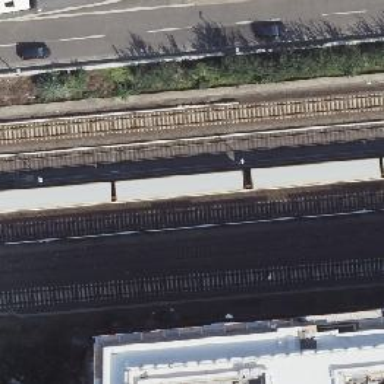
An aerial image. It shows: Siding service for electrified light rail.